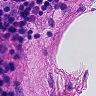
Metastatic tissue present: no